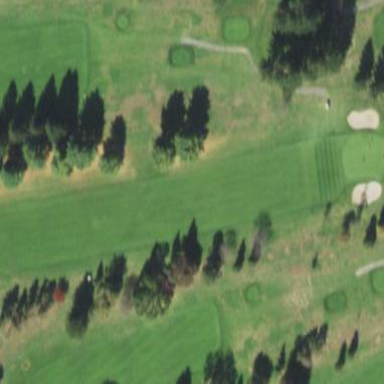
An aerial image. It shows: Scenic golf fairway.